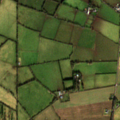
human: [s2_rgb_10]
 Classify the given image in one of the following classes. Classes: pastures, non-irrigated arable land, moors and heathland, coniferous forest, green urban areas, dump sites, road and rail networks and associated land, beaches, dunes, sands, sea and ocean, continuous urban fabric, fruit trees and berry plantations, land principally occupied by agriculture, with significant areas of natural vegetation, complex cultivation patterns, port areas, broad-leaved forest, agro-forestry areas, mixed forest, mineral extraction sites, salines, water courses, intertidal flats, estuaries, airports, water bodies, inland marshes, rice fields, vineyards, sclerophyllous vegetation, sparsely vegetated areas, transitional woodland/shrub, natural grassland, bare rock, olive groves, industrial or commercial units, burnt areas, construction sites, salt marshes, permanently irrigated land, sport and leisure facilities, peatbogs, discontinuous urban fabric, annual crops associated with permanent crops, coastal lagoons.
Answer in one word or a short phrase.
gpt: non-irrigated arable land, pastures